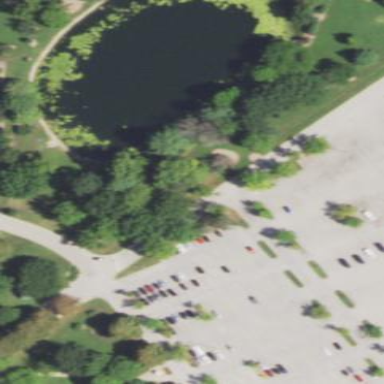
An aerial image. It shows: Pond surrounded by natural water.